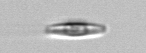
Label: pennate